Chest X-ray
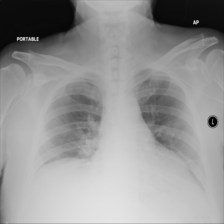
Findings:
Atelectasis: positive
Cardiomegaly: negative
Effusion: negative
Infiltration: negative
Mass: negative
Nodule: negative
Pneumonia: negative
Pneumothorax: negative
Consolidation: negative
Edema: negative
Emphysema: negative
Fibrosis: negative
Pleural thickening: negative
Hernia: negative